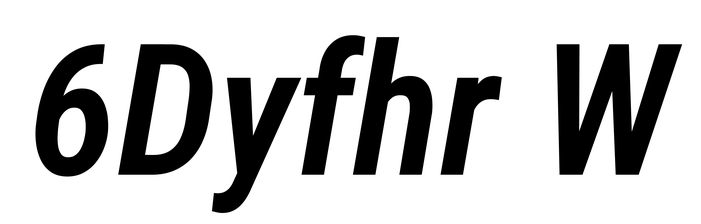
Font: Roboto-Italic_Condensed_SemiBold_Italic